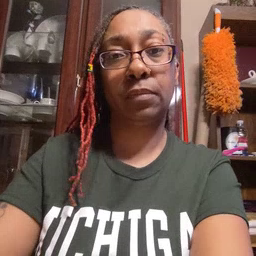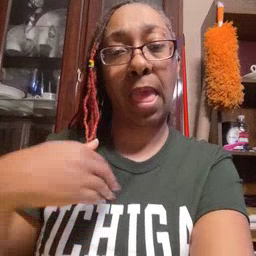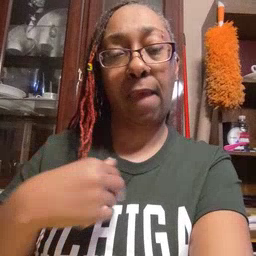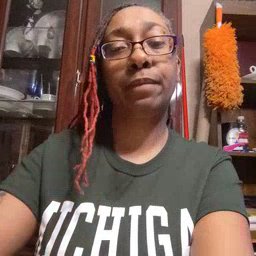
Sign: have